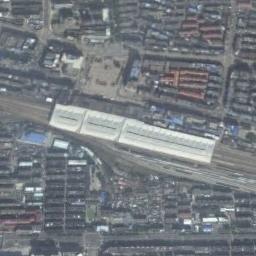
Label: railway_station